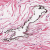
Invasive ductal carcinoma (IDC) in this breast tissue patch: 0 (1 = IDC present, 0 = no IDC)